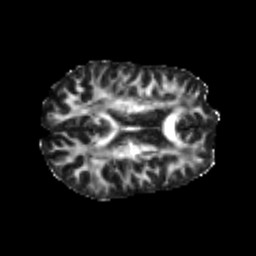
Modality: FA
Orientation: axial
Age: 21
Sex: male
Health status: healthy
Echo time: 0.074 s